A bearing vibration time series has been folded into this square grayscale image, one row per segment of consecutive samples. Based on the visible evidence, which condition applies: normal, inner_race, outer_race, ball?
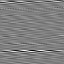
Answer: outer_race